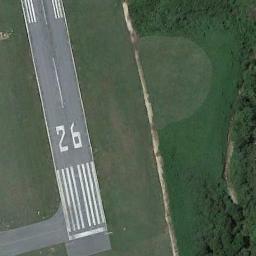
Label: runway